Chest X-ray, AP view. Patient: 48 years old, sex F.
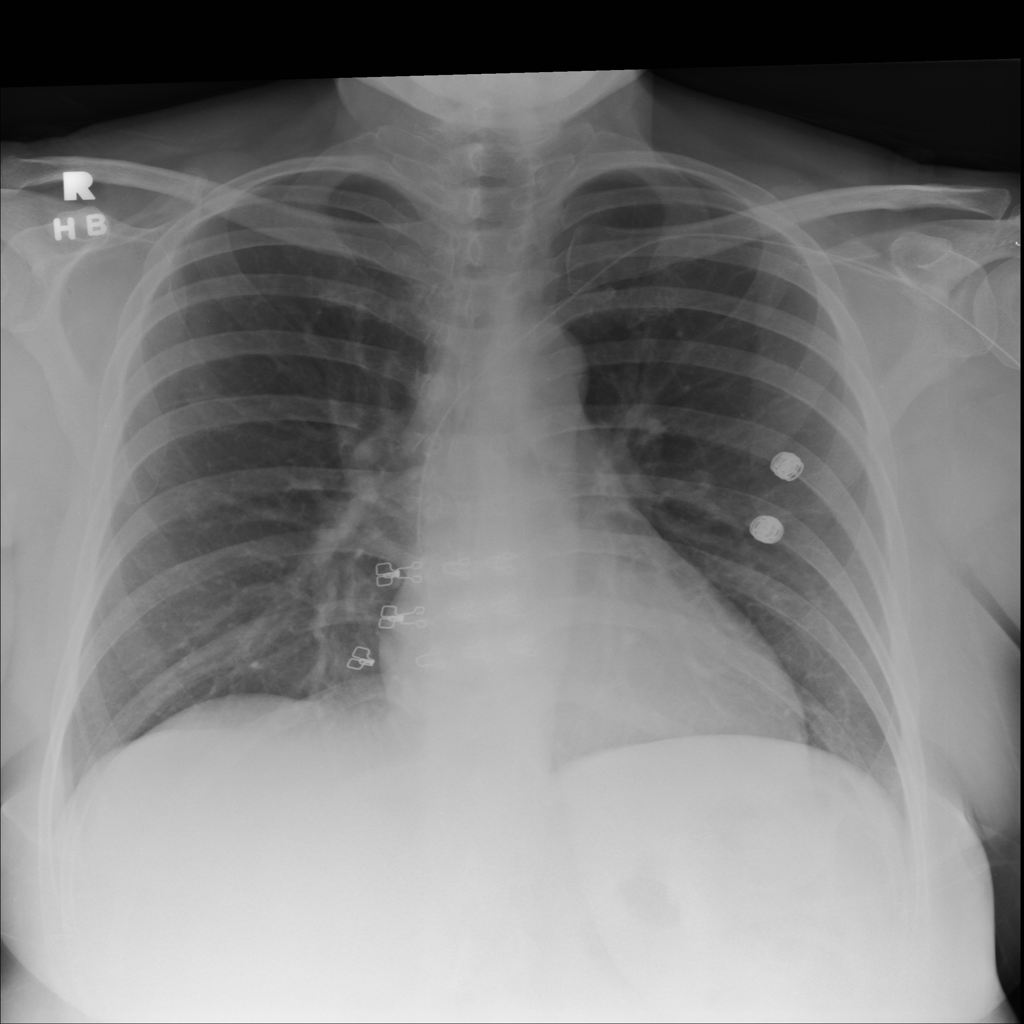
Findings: No Finding